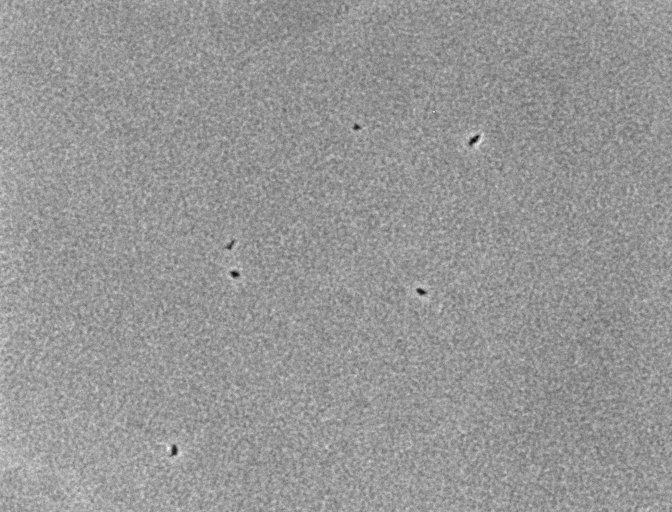
Phase contrast microscopy, 20x objective, 3 h incubation